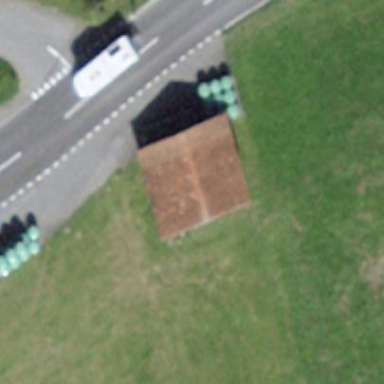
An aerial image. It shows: Rural barn.